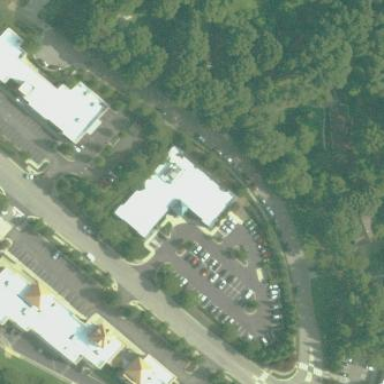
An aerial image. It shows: Commercial building.